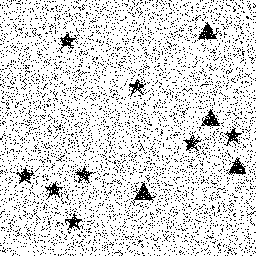
Squares: 0
Triangles: 4
Stars: 8
Total shapes: 12